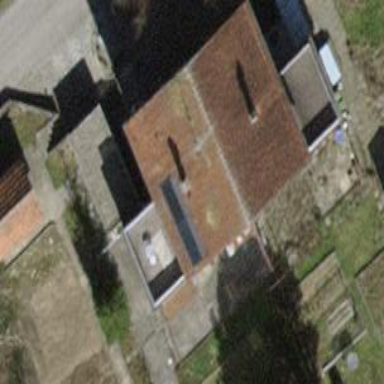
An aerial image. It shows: Building with tiled roof.